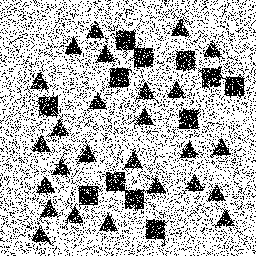
Squares: 12
Triangles: 26
Stars: 0
Total shapes: 38